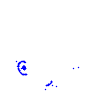
Particle: pion